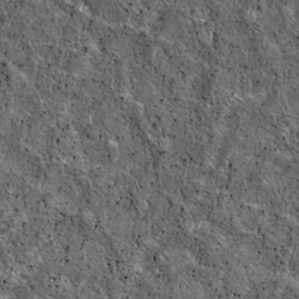
Label: non_frost